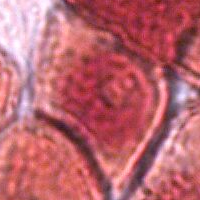
Label: prophase